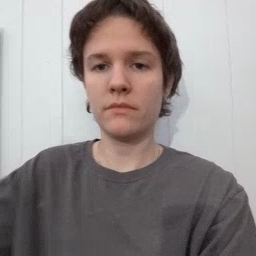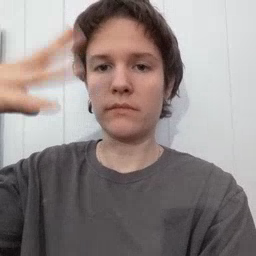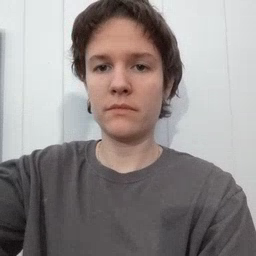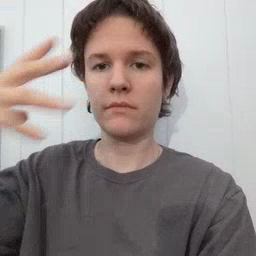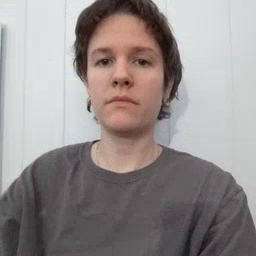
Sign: shower